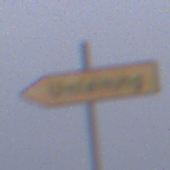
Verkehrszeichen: UmleitungswegweiserLinksweisend
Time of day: SunriseSunset
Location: Outdoor (Beach)
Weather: Overcast
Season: NotSpecified
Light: Natural